Question: Consider this code:
'''
struct A {
int64 member;
int32 member2;
virtual void f();
};
struct B {
int16 member3;
virtual void b();
};
struct C : A, B {
virtual void b() override;
};
'''
I'm interested in finding the offset of 'B' in 'C'. Previously with other structs with no virtual inheritance and only one base class 'offsetof' of the first member seemed to work. I have decompiled some code (in IDA) and the base classes are nicely highlighted (hex) here:

In a function those exact baseclass offsets are used to cast 'void*''s to derived classes by adding the offset to the 'void*' (by casting to a 'char*'). The structs 'A', 'B' and 'C' are similar to the one in the compiled code, which include classes with virtual functions and multiple base classes.
My question is how did they do that, and how can I do that? I've tried something like 'i32 offset = (i64)((B*)((C*)NULL));' but no luck.
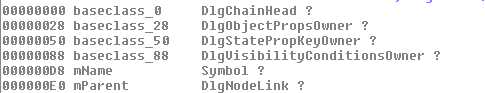
Answer: I tried the following, and it worked:
'''
(char*)(B*)(C*)0x100 - (char*)(C*)0x100
'''
It casts 'C*' to 'B*'; this is supposed to do the work. All the rest is support. I used an arbitrary number '0x100'; it seems to work with all numbers except 0.
Why it doesn't work for 0: it sees a null-pointer of type 'C*'; to convert it to a null-pointer of type 'B*', it should still be null. A special case.
Of course, this uses undefined behavior. It seems to work in Visual Studio in my short test program; no guarantee it will work anywhere else.